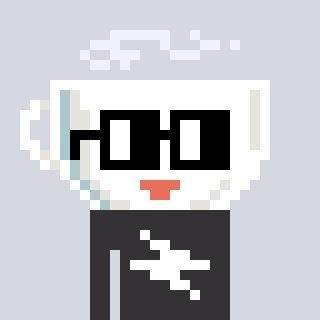
a pixel art character with square black glasses, a mug-shaped head and a grayscale-colored body on a cool background